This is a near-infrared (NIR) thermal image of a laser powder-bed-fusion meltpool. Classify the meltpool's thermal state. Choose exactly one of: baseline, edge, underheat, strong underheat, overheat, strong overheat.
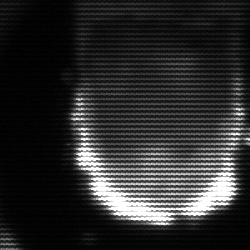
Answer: baseline